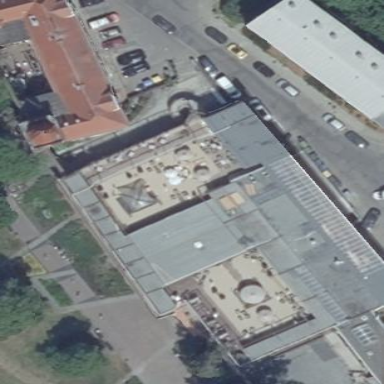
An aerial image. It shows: Beige building with multiple parts.